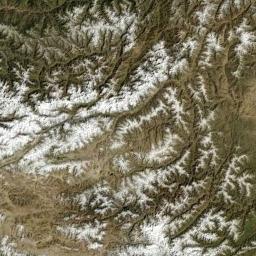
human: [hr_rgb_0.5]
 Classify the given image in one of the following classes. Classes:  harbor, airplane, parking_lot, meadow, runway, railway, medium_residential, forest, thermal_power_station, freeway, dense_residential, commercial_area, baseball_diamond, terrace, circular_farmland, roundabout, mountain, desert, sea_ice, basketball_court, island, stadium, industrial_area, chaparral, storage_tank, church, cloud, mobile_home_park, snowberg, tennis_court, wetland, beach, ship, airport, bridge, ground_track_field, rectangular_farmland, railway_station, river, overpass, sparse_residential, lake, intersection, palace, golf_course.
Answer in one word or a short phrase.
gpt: snowberg